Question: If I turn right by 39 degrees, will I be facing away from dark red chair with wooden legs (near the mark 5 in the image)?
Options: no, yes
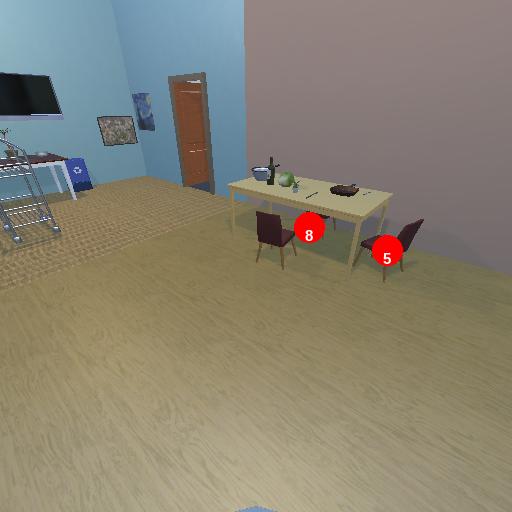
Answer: no